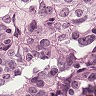
Metastatic tissue present: yes